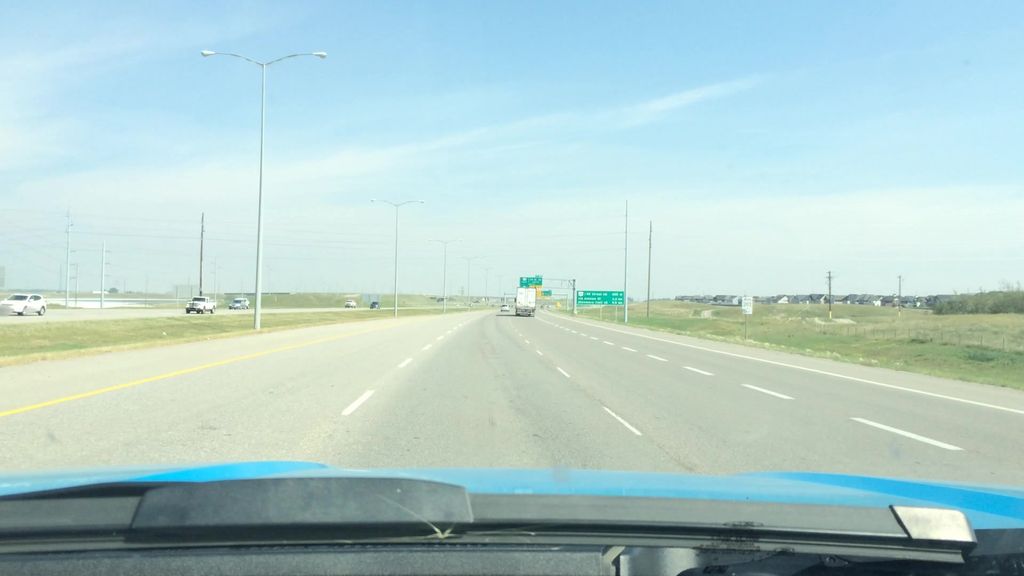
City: calgary